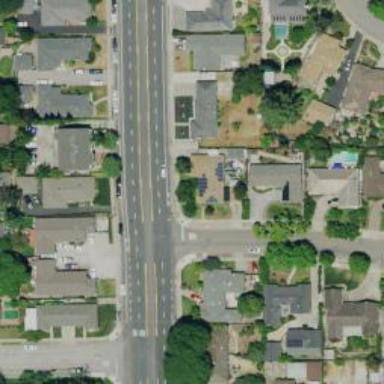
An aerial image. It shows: Solid stop line on the road.